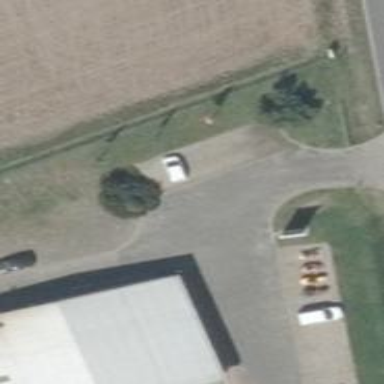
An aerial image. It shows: Car shop.